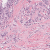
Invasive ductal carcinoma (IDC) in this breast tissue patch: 1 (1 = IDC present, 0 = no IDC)